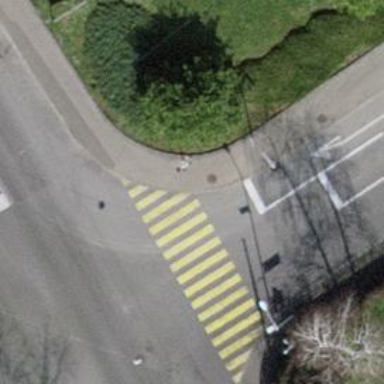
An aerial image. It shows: Road with traffic signals.